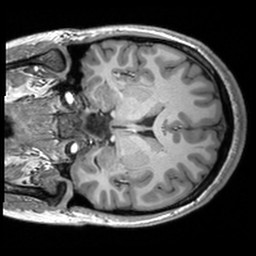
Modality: T1w
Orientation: coronal
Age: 24
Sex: female
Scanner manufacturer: siemens
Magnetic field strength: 3 T
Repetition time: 2.53 s
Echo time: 0.00298 s